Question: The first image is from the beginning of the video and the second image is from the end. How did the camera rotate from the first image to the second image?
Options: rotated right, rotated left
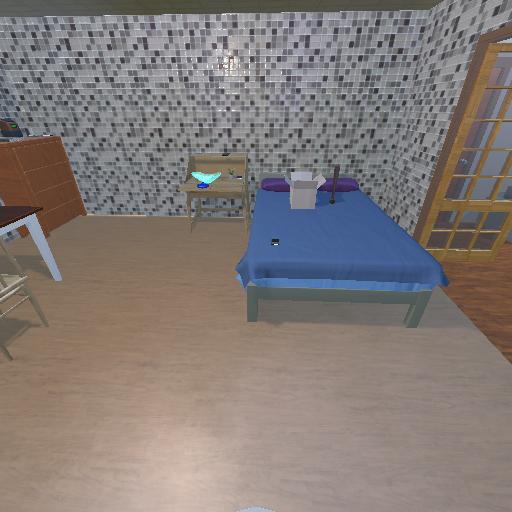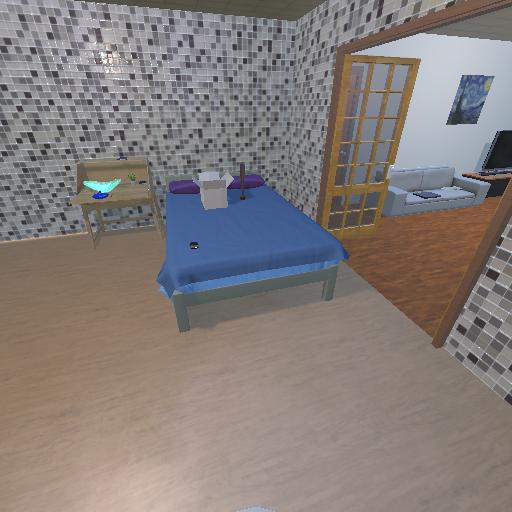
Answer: rotated right